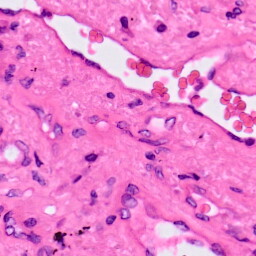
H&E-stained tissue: Lung